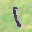
Label: 1